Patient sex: M
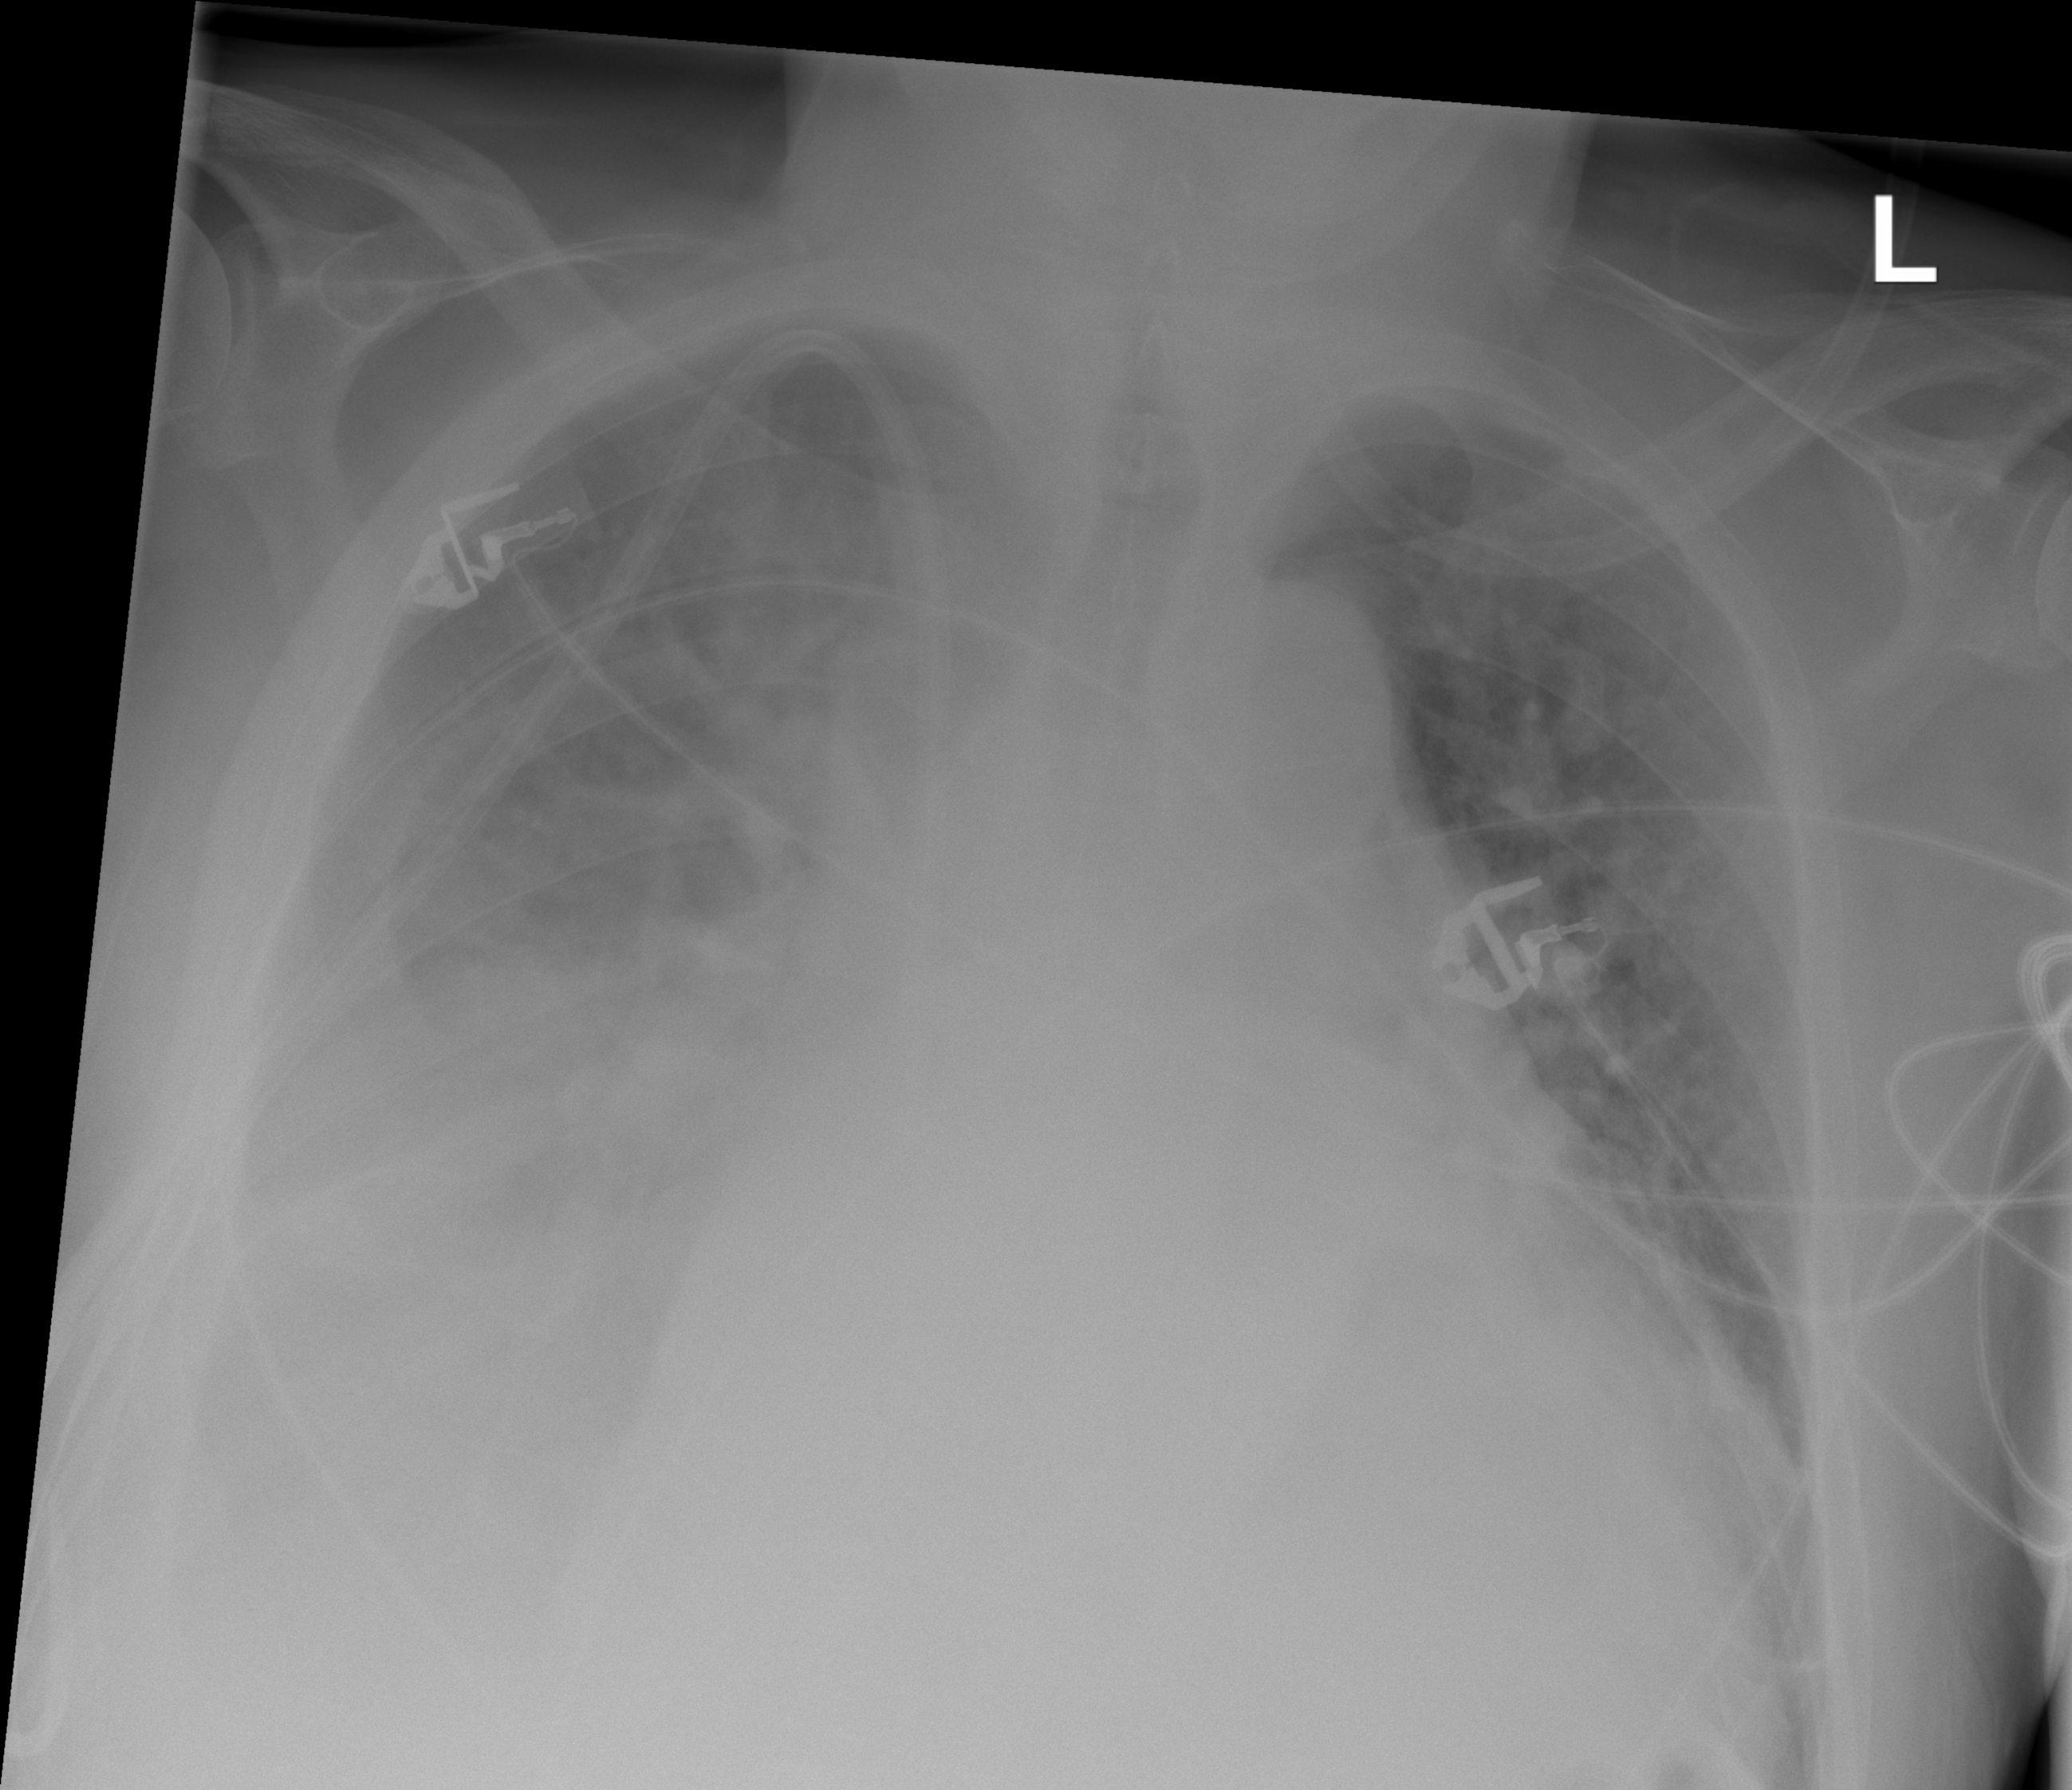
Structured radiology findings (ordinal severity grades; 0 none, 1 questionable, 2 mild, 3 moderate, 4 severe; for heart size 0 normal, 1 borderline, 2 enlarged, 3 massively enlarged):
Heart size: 2
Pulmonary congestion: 0
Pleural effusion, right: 3
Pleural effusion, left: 0
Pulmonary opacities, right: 1
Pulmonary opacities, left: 2
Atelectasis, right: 2
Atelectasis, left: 1